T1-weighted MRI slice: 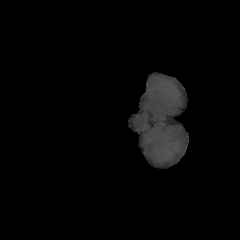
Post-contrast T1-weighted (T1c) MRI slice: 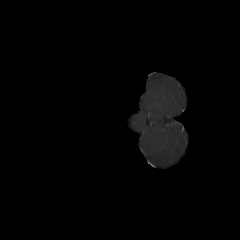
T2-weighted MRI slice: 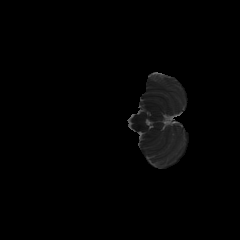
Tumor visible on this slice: no